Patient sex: M
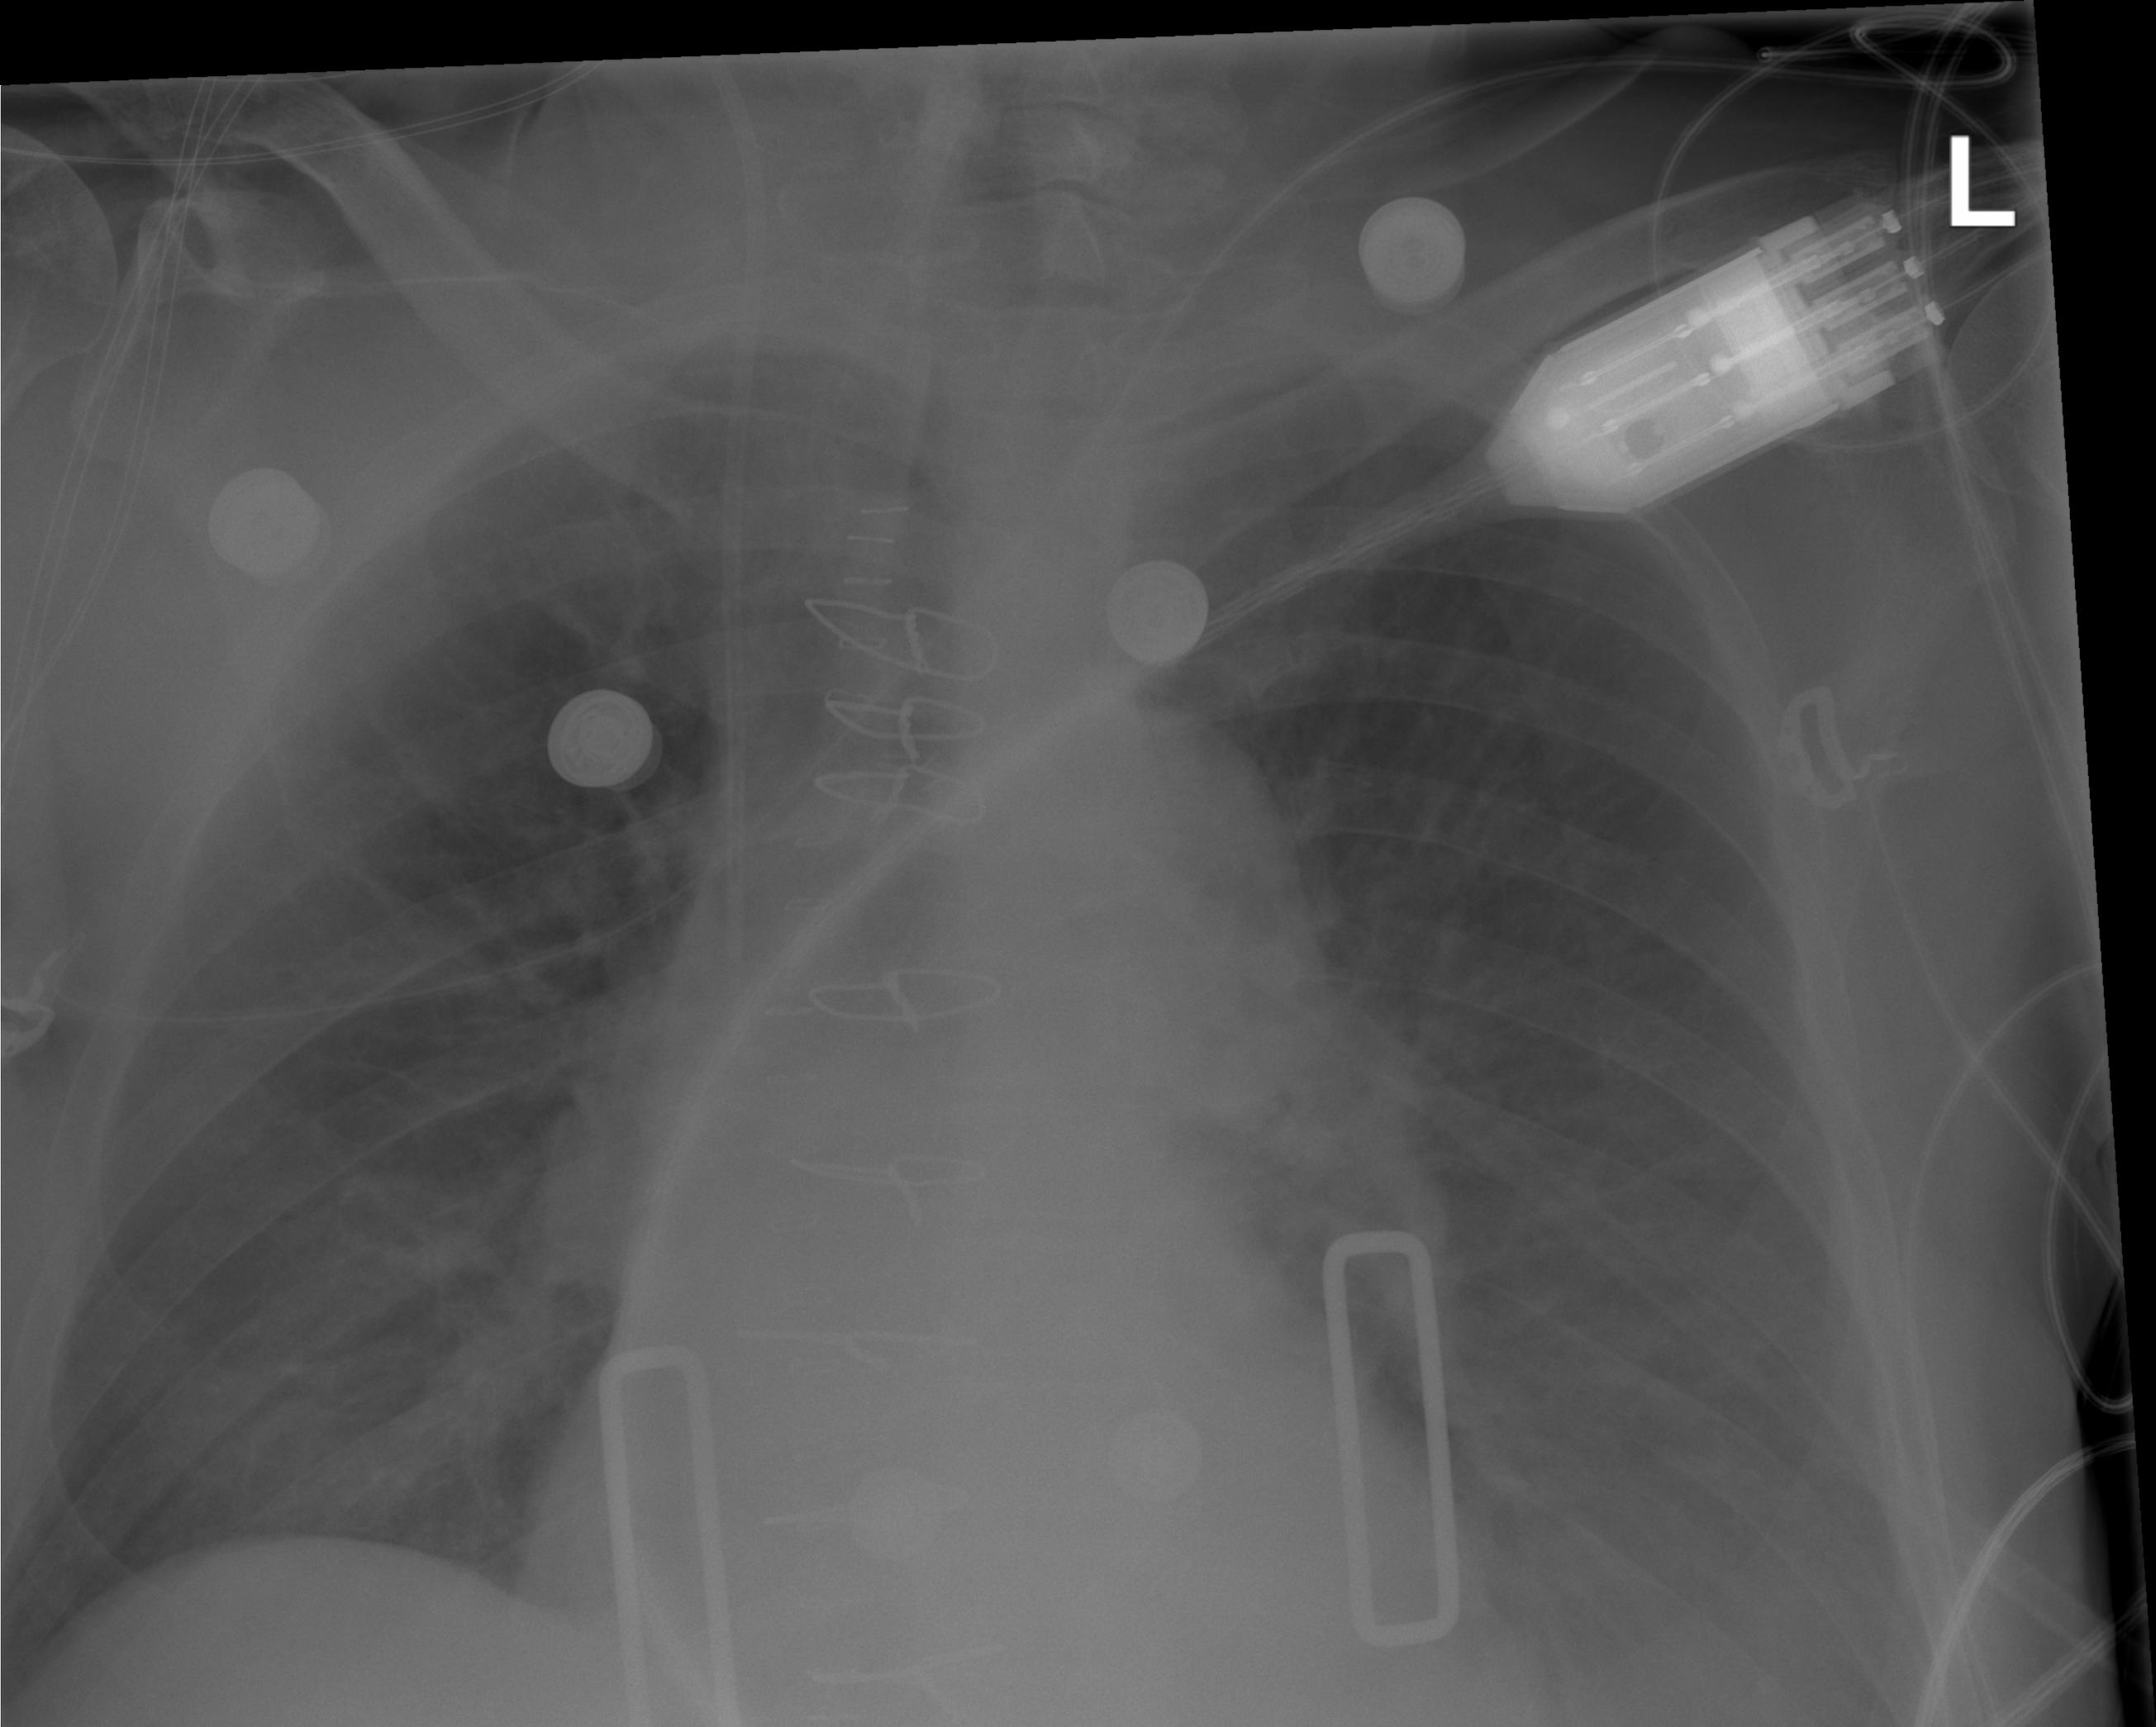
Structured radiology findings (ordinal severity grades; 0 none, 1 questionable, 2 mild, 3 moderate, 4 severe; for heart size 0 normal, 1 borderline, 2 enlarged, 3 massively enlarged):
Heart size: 0
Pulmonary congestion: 2
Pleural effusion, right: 0
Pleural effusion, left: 0
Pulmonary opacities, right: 0
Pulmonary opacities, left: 0
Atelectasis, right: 0
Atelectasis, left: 0